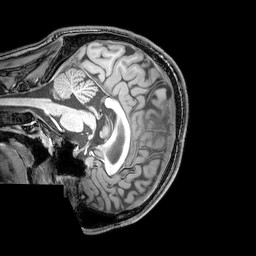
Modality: T1w
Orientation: sagittal
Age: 20
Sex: male
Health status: healthy
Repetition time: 0.081 s
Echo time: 0.037 s